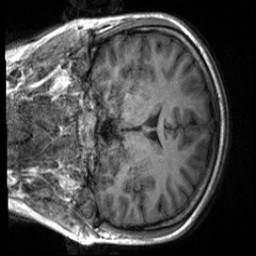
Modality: T1w
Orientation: coronal
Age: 19
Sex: female
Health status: healthy
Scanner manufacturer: siemens
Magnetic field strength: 3 T
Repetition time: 2 s
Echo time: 0.00232 s